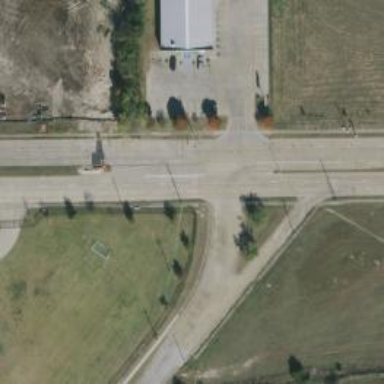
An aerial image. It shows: Secondary road.